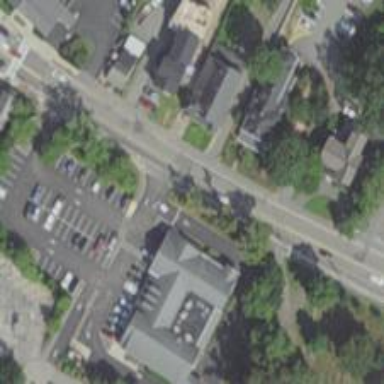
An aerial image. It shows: Parking space is available.